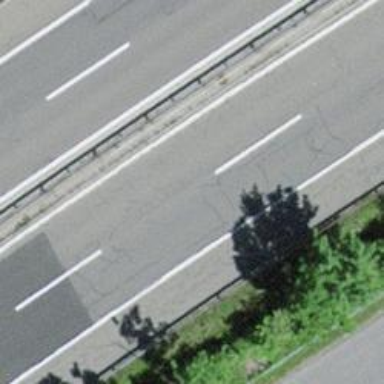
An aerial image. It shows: Motorway.